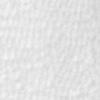
Label: no_change